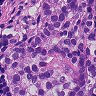
Metastatic tissue present: yes